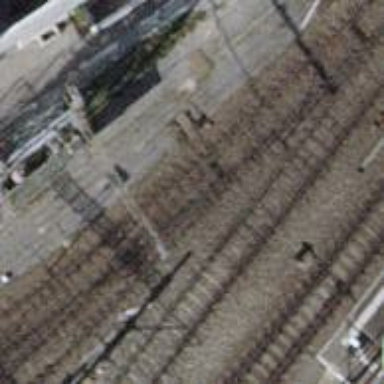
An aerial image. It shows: Single-track railway with electrified contact lines.